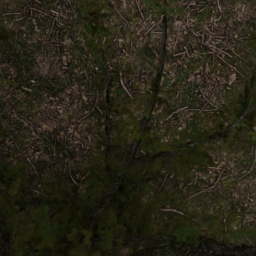
Label: nature